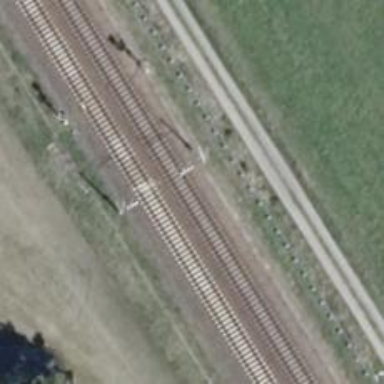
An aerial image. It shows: Milestone along the railway track with catenary mast.